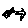
Label: star